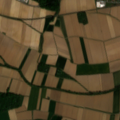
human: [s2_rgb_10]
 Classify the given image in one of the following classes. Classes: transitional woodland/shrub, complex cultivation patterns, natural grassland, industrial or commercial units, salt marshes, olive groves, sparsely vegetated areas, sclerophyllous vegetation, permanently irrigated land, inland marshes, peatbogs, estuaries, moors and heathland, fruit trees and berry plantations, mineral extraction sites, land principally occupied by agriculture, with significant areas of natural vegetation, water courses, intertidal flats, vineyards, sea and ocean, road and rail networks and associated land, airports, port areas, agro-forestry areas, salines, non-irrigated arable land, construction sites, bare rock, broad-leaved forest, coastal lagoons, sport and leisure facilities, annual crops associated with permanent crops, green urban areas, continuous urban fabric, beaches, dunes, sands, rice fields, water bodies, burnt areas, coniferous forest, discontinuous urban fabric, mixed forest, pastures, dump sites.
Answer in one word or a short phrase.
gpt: non-irrigated arable land, broad-leaved forest, mixed forest